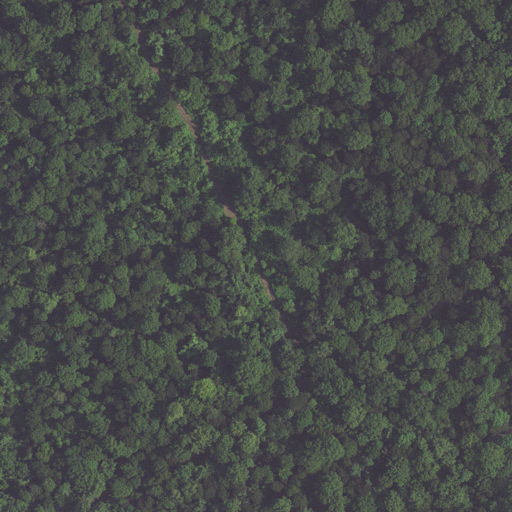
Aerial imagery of cape in Mississippi named Catfish Point containing only woody wetlands